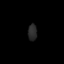
Tissue: lung
Cell type: Fibroblasts
Senescence score: 0.6195
Nuclear area (px): 143
Mean DAPI intensity: 41.301